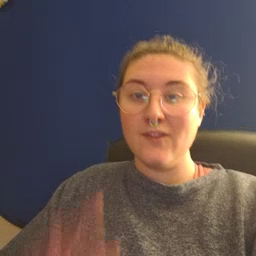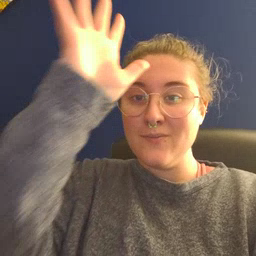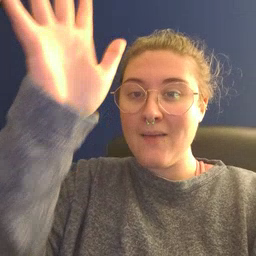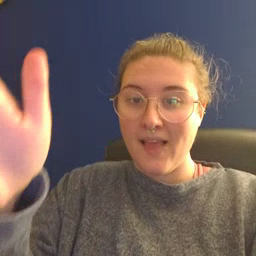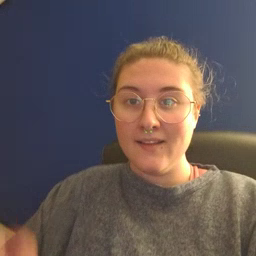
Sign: grandpa